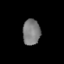
Tissue: lung
Cell type: Endothelial cells
Senescence score: 0.6539
Nuclear area (px): 437
Mean DAPI intensity: 126.43